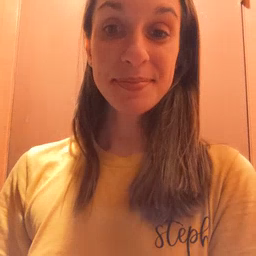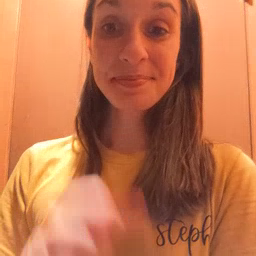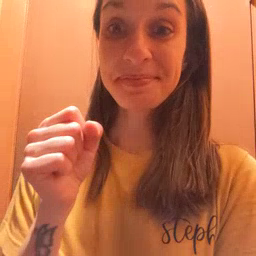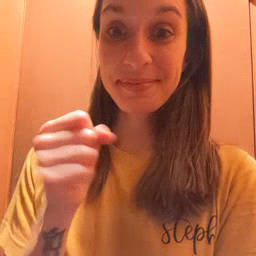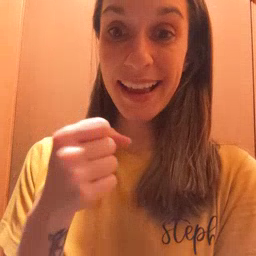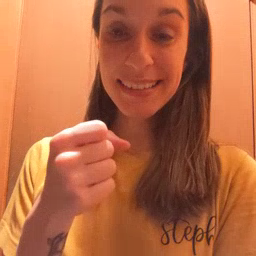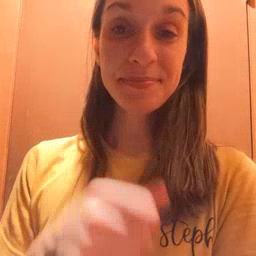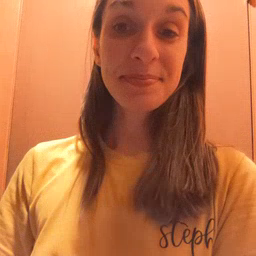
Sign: make